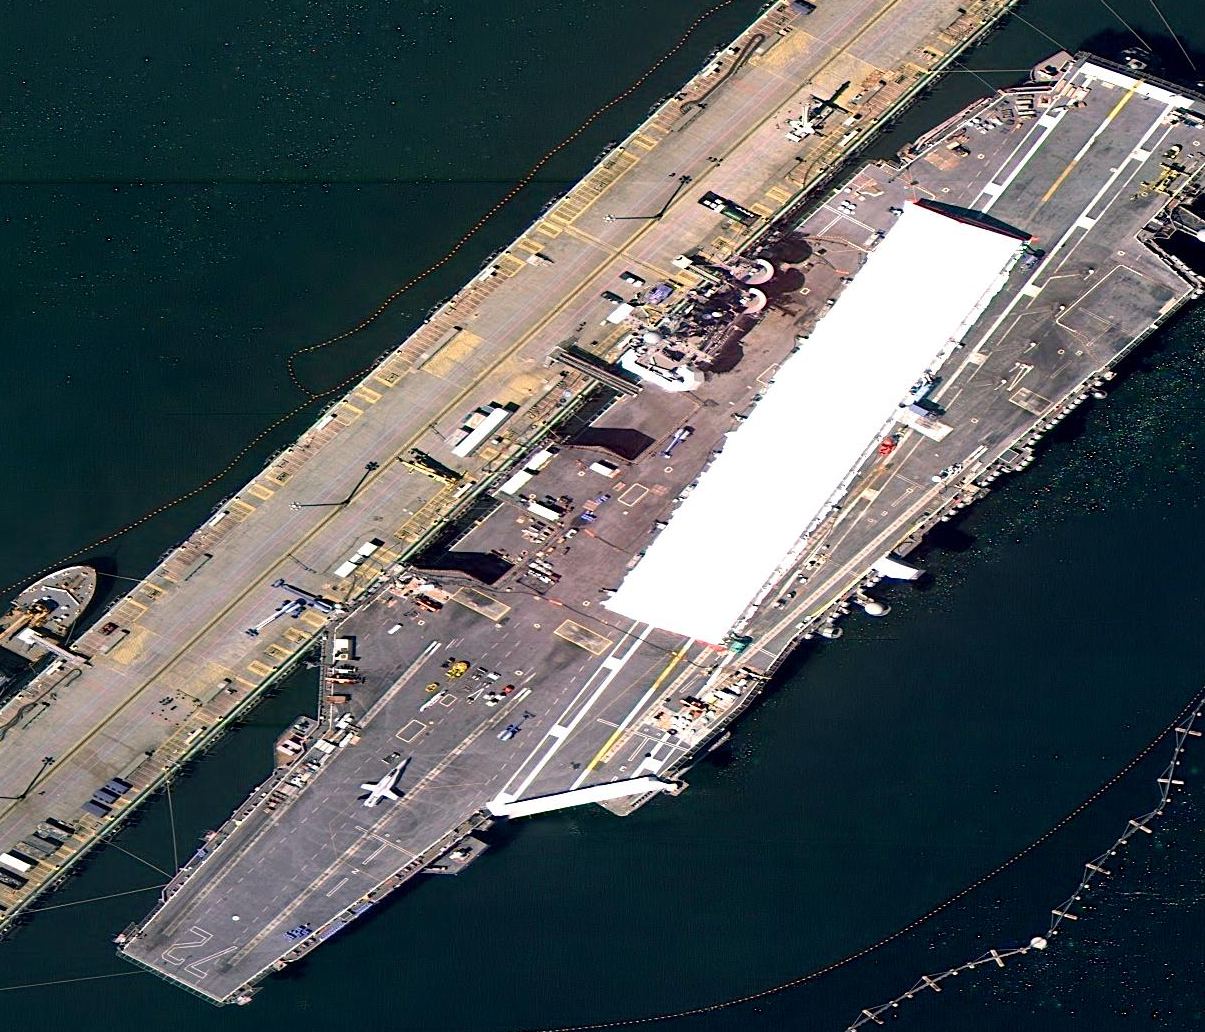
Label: aircraft_carrier